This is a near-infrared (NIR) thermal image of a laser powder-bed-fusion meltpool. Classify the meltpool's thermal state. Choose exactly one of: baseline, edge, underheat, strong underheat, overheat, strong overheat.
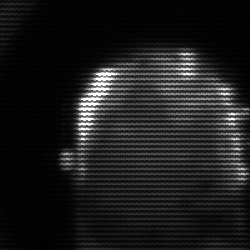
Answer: baseline